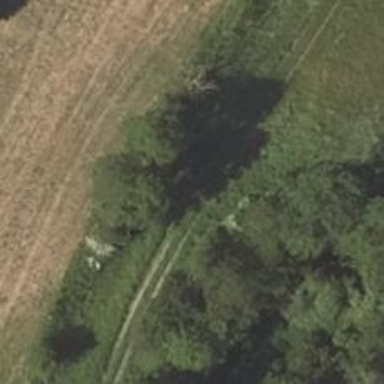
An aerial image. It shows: Track with grade5 tracktype.